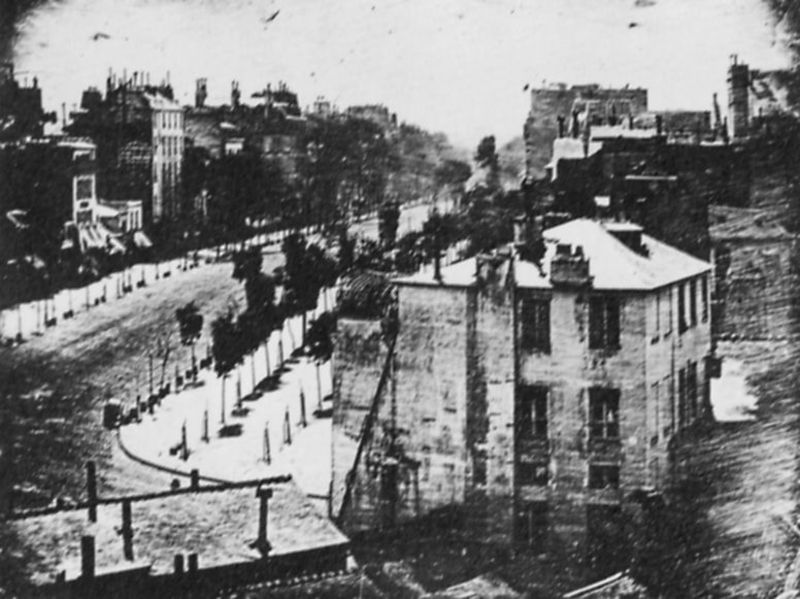
Titel: Der Boulevard du Temple in Paris am Mittag
Künstler: Louis Jacques Mandé Daguerre
Schlagwörter: baum, berg, dunkel, himmel, schatten, wasser, weiß, bäume, menschen, stadt, fenster, grau, hell, jahrhundertwende, licht, nacht, paris, schwarz, strasse, anlage, dach, gebäude, haus, weg, alt, wand, architektur, stein, steine, erde, horizont, häuser, hügel, stamm, sonne, kamin, kamine, schornstein, turm, aussicht, ansicht, biegung, fassade, perspektive, abhang, dächer, mauer, schornsteine, allee, baumreihe, eben, nebel, backstein, vorort, vogelperspektive, auto, immel, krieg, stämme, treppe, gerade, menschenleer, unscharf, pfosten, foto, fotografie, photographie, stadtansicht, gehsteig, schwarz-weiss, gehweg, trottoir, photo, kurve, verschwommen, vue, fotographie, windung, mietshaus, verfallen, ville, boulevard, vorstadt, mietshäuser, großstadt, backsteingebäude, verwaschen, strassenschlucht, atget, rue, straßenecke, eugene atget, vogelperpektive, schlechte qualität, satd, daguerréotype, collodion, vue de ville